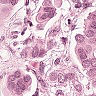
Metastatic tissue present: yes